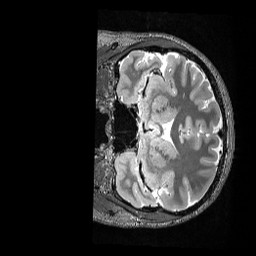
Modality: T2w
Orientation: coronal
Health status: healthy
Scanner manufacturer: siemens
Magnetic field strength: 3 T
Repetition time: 3.2 s
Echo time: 0.565 s